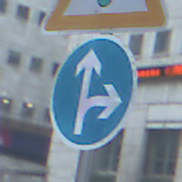
Verkehrszeichen: VorgeschriebeneFahrtrichtungGeradeausOderRechts
Zusatzzeichen oben: Lichtzeichenanlage
Umgebung: Outdoor, Urban
Tageszeit: MorningAfternoon
Wetter: PartlyCloudy
Licht: Natural
Jahreszeit: NotSpecified
Kontrast: LowContrast